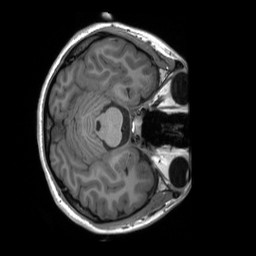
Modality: T1w
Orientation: axial
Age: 18
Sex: female
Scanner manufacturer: siemens
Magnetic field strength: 3 T
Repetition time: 2.3 s
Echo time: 0.00232 s